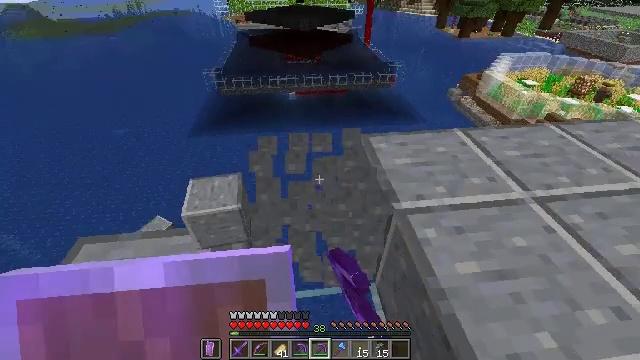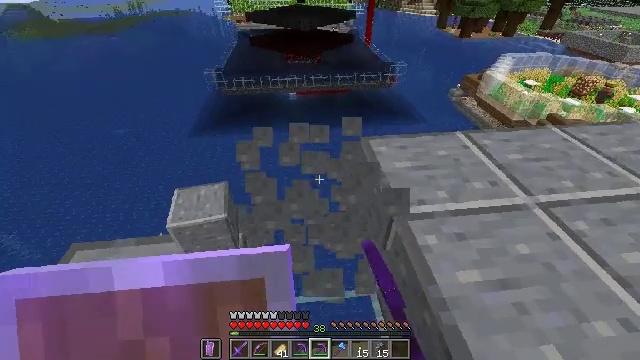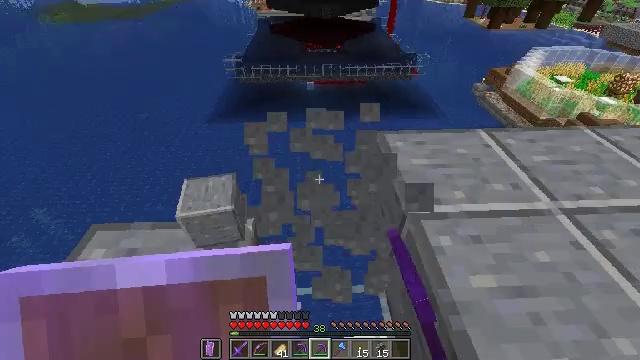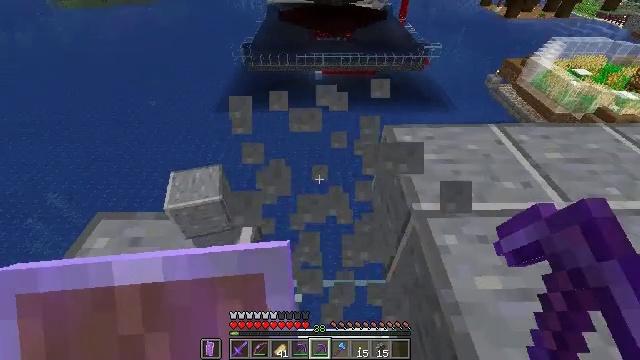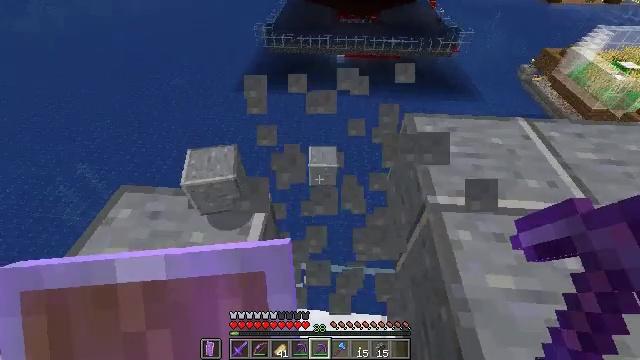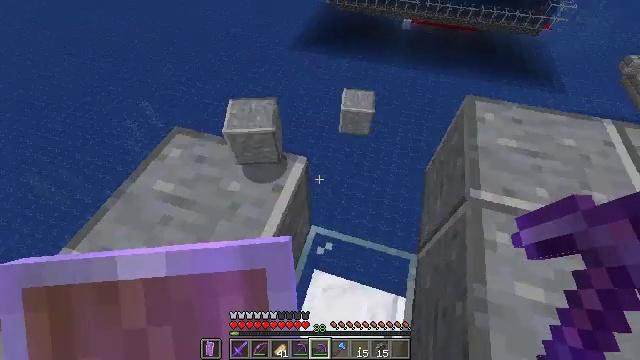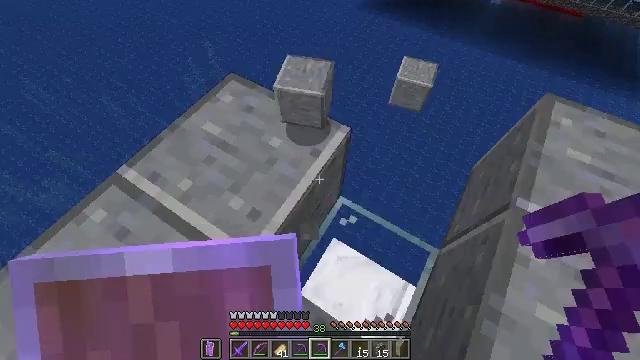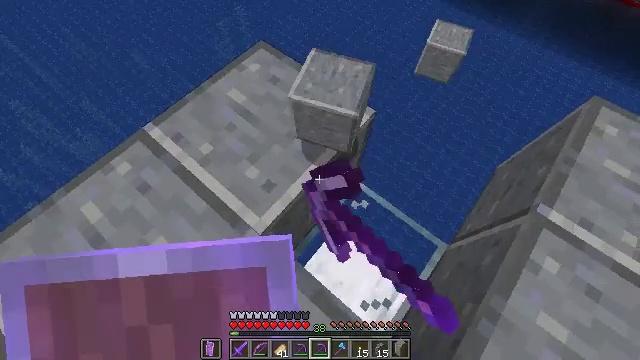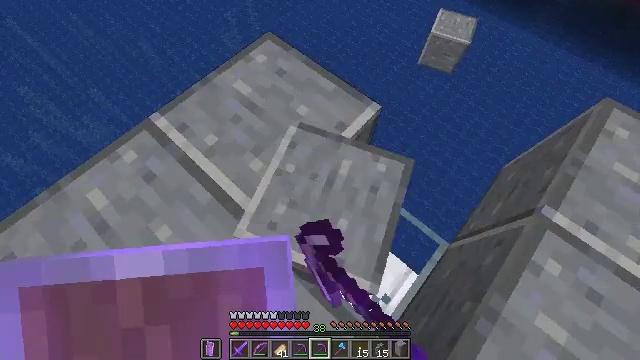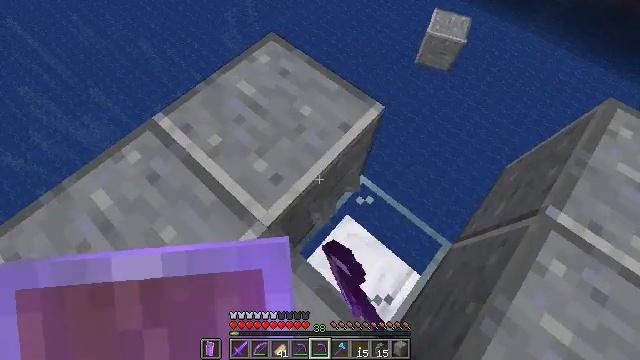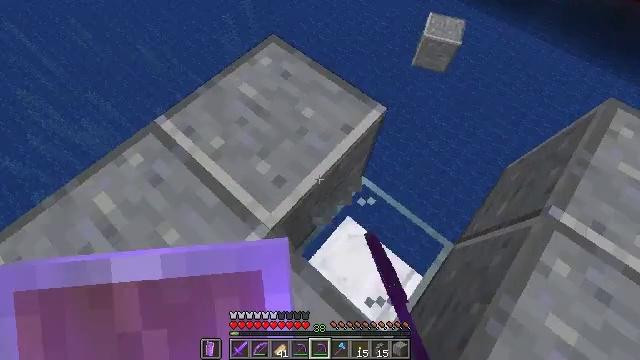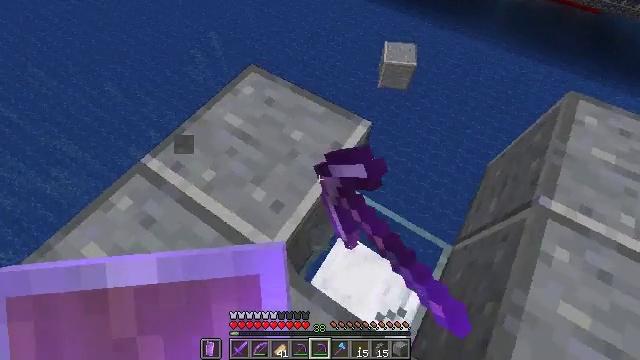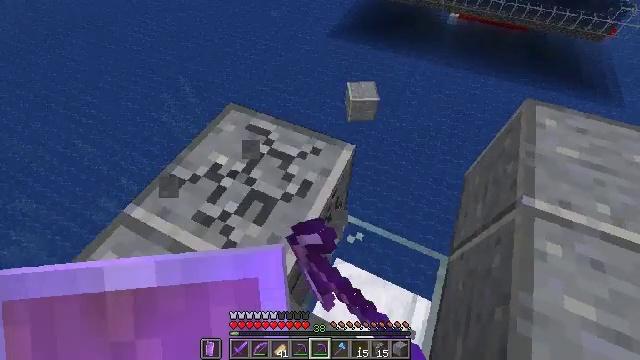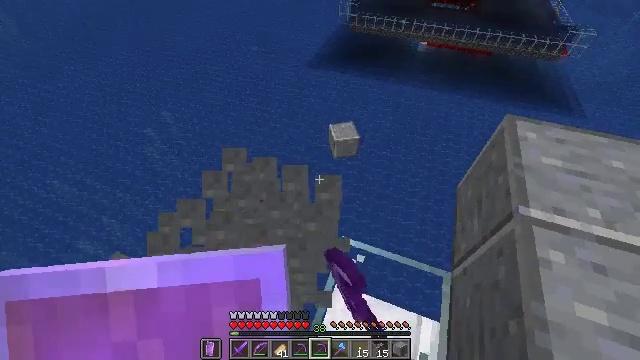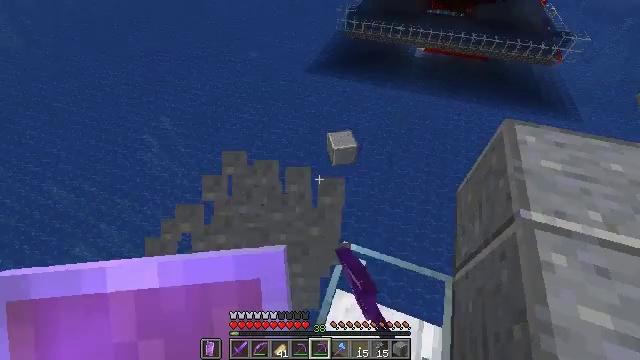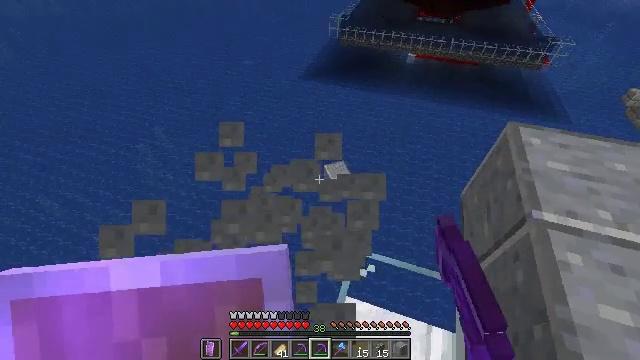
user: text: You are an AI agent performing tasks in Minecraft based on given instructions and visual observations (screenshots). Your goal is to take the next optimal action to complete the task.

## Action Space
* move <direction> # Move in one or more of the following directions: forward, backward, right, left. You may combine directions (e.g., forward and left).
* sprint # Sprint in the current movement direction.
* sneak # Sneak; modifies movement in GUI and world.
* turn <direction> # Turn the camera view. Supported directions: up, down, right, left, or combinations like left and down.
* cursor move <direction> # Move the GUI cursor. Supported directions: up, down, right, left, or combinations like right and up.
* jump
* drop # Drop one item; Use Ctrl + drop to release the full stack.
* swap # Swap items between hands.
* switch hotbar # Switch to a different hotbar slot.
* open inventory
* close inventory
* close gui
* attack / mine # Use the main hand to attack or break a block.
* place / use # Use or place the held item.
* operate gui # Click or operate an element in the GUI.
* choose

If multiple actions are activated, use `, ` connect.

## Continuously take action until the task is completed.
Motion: motion action
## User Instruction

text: Mine polished andesite from a structure.
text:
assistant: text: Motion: move forward, sneak, attack / mine
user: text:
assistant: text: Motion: sneak, turn left and down, attack / mine
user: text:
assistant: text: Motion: sneak, turn left and down, attack / mine
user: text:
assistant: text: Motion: sneak, turn left and down, attack / mine
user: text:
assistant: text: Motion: sneak, turn left and down, attack / mine
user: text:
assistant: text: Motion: sneak, turn left and down, attack / mine
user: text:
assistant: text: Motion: sneak, turn left and down, attack / mine
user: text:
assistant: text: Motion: sneak, turn left and down, attack / mine
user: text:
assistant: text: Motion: move left, sneak, attack / mine
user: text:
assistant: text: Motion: move left, sneak, attack / mine
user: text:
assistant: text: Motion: move left, sneak, turn right and up, attack / mine
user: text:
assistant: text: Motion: move left, sneak, turn right and up, attack / mine
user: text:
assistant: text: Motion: move left, sneak, turn right and up, attack / mine
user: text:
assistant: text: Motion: move left, sneak, turn up, attack / mine
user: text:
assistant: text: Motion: move left, sneak, turn right and up, attack / mine
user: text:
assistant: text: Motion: move left, sneak, turn right and up, attack / mine
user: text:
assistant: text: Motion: move left, sneak, turn right and up, attack / mine
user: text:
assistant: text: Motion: move left, sneak, turn right and up, attack / mine
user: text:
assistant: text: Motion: move right, sneak, turn right, attack / mine
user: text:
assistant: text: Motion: move right, sneak, turn right and down, attack / mine
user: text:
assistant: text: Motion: move right, sneak, turn right and up, attack / mine
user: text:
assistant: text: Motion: move right, sneak, turn right and up, attack / mine
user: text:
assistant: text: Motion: move right, sneak, turn right, attack / mine
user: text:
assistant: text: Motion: move right, sneak, attack / mine
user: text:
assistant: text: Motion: move forward and move right, sneak, attack / mine
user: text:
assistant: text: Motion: move forward and move right, sneak, attack / mine
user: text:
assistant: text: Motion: move forward and move right, sneak, attack / mine
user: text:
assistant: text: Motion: move forward and move right, sneak, attack / mine
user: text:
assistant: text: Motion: move forward and move right, sneak, turn left, attack / mine
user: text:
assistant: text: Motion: move forward and move right, sneak, turn left and up, attack / mine